Chest X-ray:
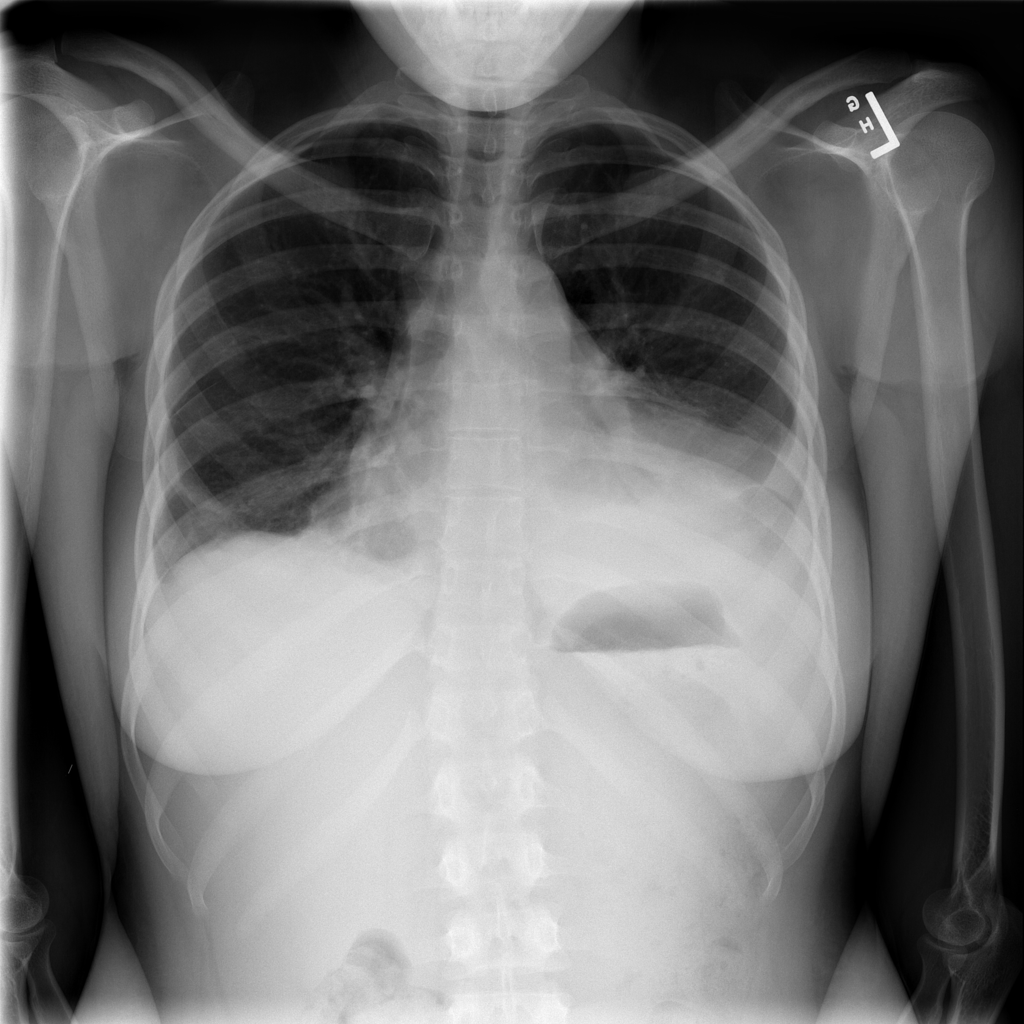
Findings: Effusion, Consolidation
No abnormal finding: no